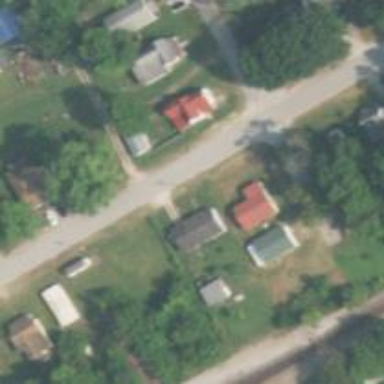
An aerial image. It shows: Alley classified as service road.